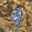
Label: 9